Question: Does anyone know why I am getting this error when I try to validate my app? And/or how to fix it? Nothing I've read says that you need to allow the scheme and twitter and instagram are working fine.
All of the url schemes I am using are declared in the app info.plist file. When I build and run my app on my device all of the code works fine and when clicked my app will redirect to a specific facebook page.
Now I am attempting to validate my app so I am able to upload it to the app store. When validating I get the error "iTunes Store operation failed. The following URL schemes found in your app are disallowed: [fb]"
If I remove the "fb" url scheme from my info.plist my app no longer redirects to the facebook app but it will open in safari (which I do not want) and it does validate.
How do I go about validating the "fb" url scheme so my app is able to validate and not get this error?
Here is a picture of my info.plist:

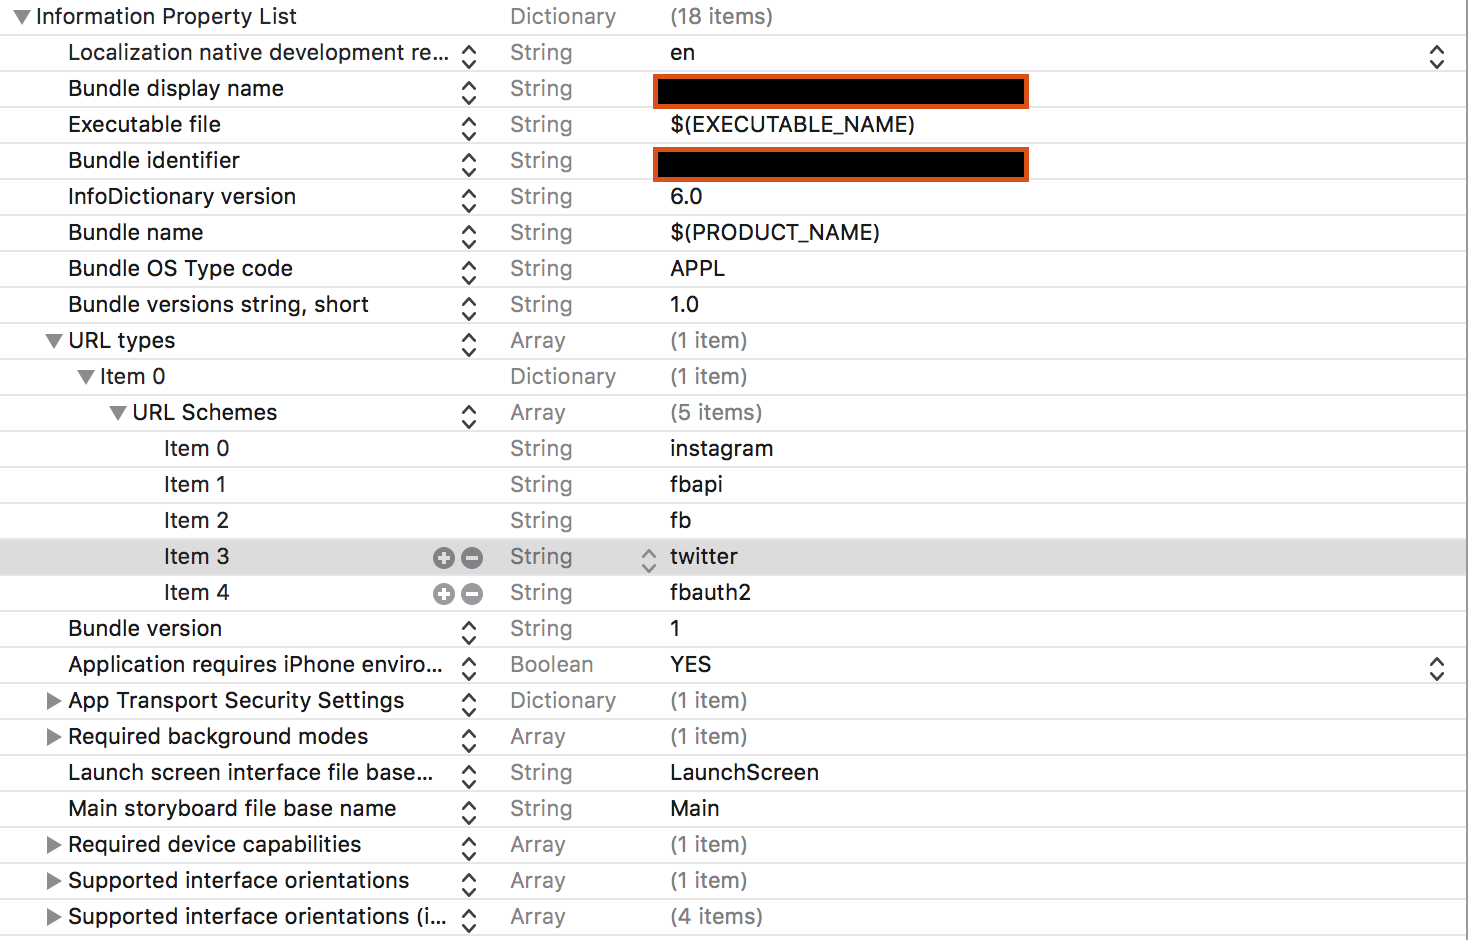
Answer: You are declaring that your app's custom URL schemes are "instagram", "fbapi", "fb", etc.
Why? Your app should declare its own, unique, custom URL scheme if you want other apps to be able to launch your app.
If your actual intent is to list the schemes of other apps that your app needs to launch, then you are putting the list of schemes under the wrong key. You want to use the 'LSApplicationQueriesSchemes' key. There are plenty of examples for this. Please search on 'LSApplicationQueriesSchemes' for its proper use.